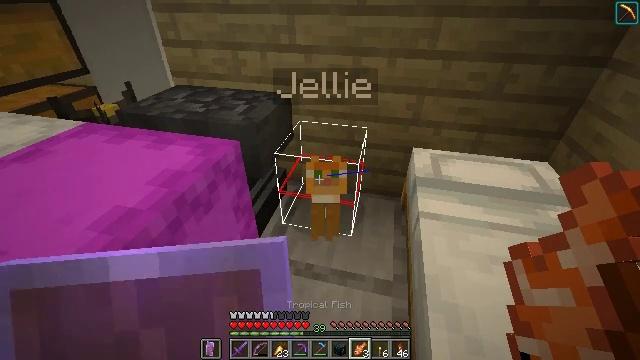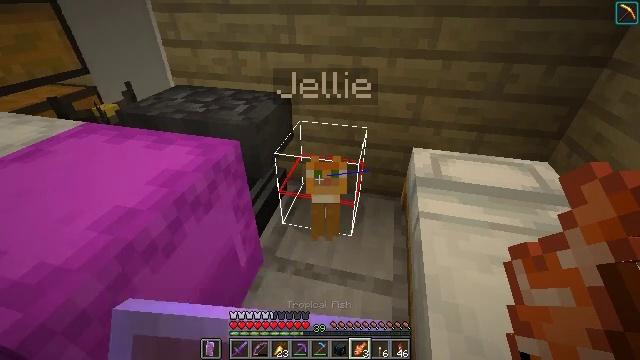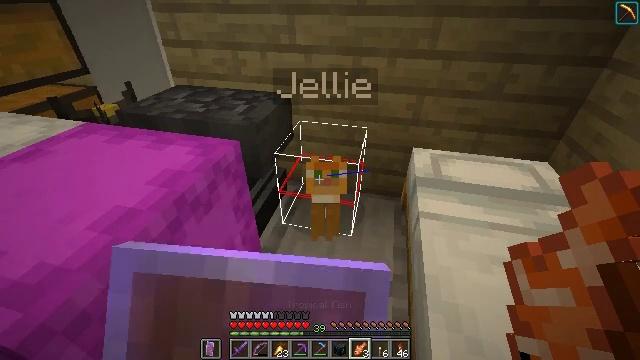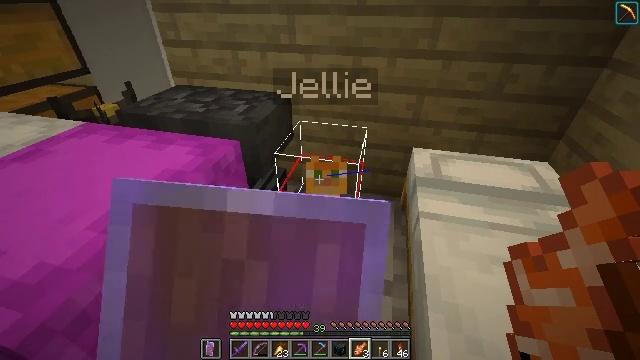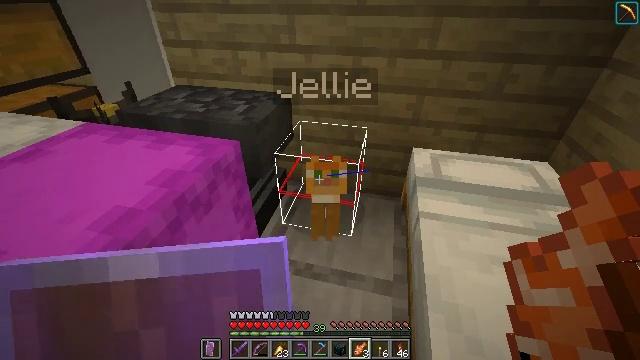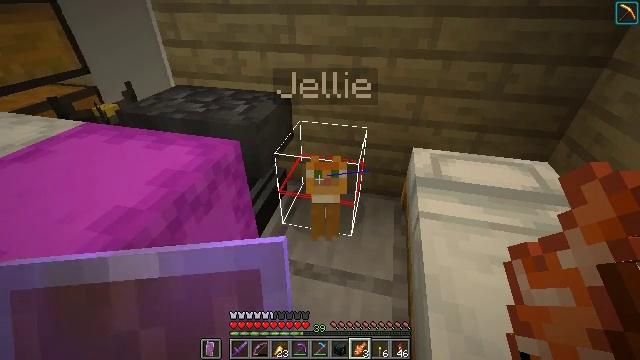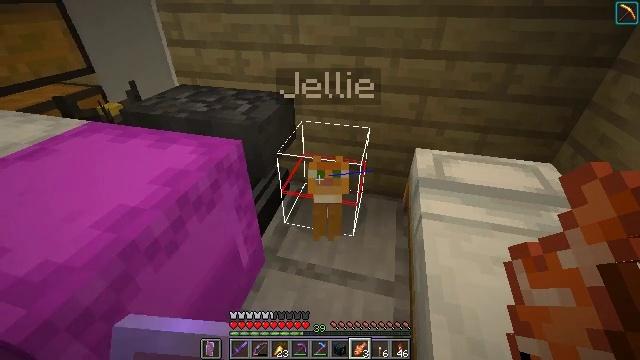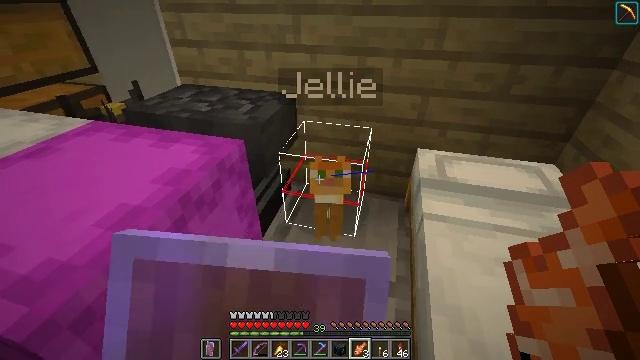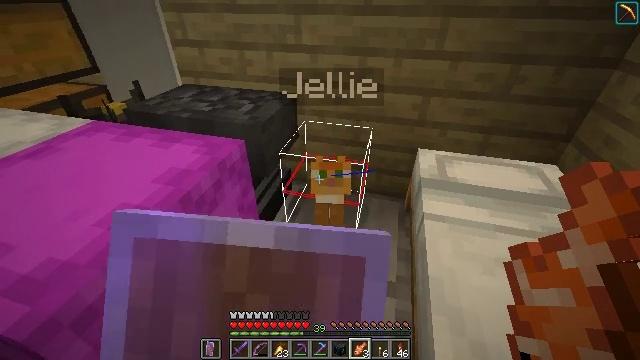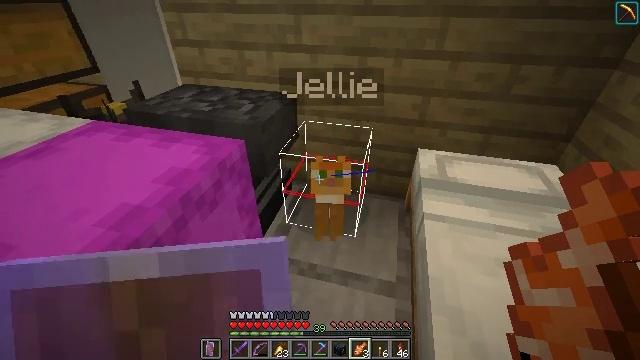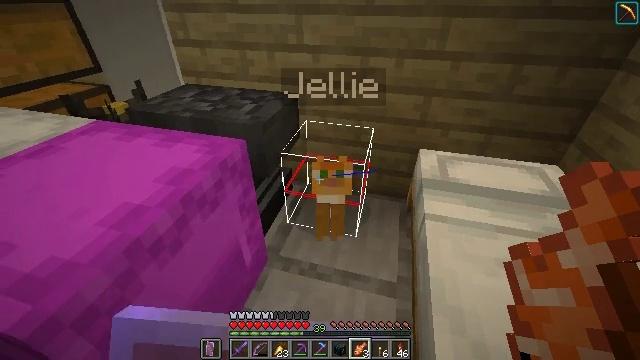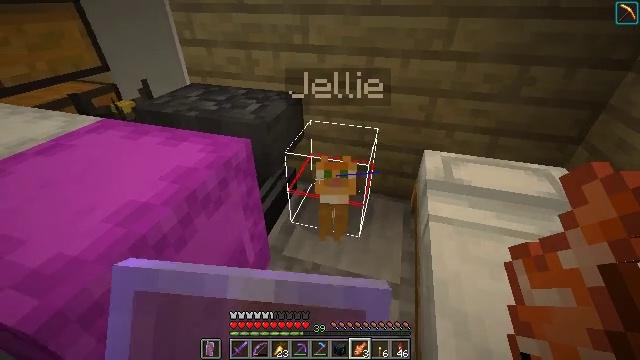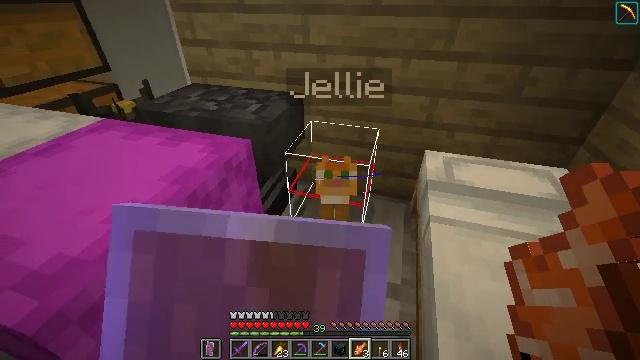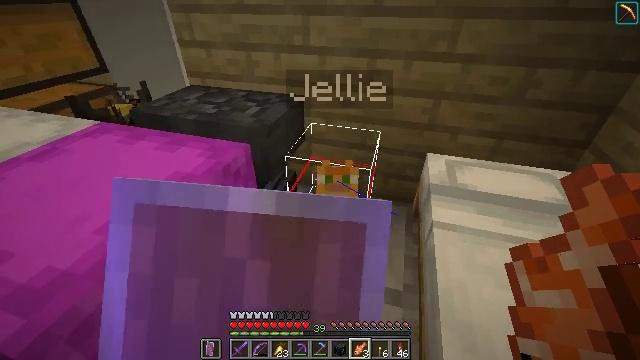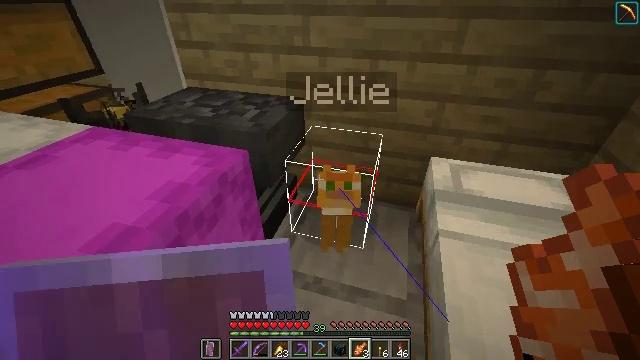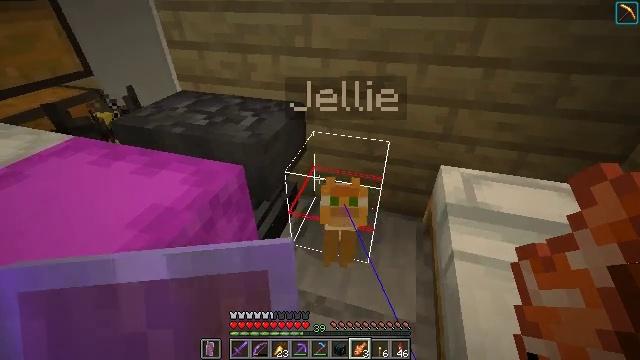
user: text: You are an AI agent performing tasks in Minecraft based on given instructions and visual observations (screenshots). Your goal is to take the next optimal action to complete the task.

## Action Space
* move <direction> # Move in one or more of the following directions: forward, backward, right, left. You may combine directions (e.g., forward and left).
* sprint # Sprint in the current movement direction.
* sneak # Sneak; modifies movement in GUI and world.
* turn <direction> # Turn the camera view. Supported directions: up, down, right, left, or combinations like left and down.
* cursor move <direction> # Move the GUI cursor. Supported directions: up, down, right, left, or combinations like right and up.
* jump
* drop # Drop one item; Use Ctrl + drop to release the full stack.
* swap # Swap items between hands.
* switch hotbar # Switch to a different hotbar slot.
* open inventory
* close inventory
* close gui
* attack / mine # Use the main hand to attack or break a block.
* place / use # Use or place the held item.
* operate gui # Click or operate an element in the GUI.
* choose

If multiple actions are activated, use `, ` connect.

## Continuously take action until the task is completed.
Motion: motion action
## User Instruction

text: Remove a tropical fish from the inventory.
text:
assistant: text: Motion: use / place
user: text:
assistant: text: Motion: use / place
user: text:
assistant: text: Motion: use / place
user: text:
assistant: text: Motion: no_op
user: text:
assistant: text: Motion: no_op
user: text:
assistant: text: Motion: use / place
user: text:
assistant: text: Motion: use / place
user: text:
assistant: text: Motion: use / place
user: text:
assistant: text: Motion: no_op
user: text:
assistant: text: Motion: use / place
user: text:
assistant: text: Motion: turn left, use / place
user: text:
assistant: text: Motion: move forward, use / place
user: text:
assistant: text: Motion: move forward, use / place
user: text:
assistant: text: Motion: move forward
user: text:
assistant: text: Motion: move forward
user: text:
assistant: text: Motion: move forward, turn down
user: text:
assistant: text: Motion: turn down
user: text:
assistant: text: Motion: turn down, use / place
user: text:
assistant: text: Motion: turn down, use / place
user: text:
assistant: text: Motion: use / place
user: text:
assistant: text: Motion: use / place
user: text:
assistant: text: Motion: no_op
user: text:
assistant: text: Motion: no_op
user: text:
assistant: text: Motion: turn right
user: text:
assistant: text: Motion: turn right and down
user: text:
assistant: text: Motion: turn right and down
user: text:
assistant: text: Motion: no_op
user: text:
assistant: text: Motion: use / place
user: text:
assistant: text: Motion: use / place
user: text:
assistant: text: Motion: use / place